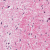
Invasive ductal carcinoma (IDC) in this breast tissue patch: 0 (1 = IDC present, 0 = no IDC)